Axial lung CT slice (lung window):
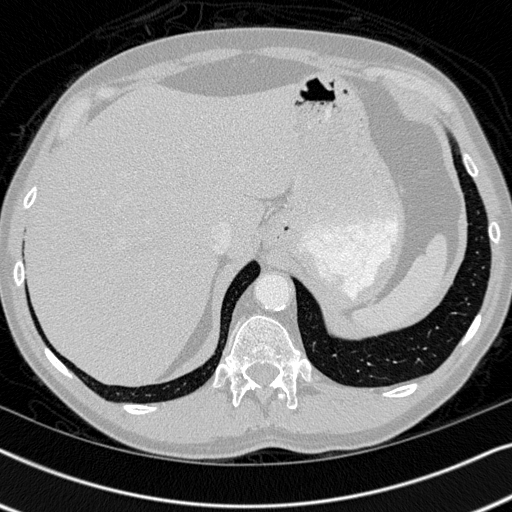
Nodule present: no